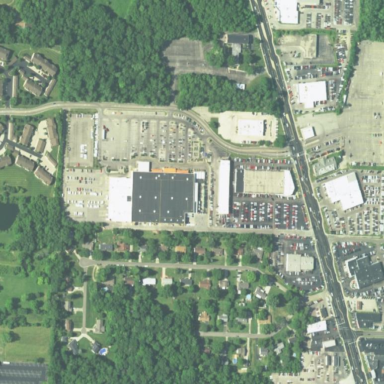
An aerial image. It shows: Retail area.